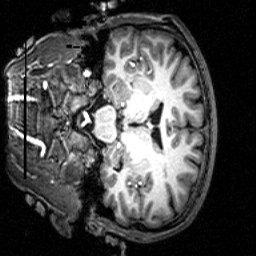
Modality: T1w
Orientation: coronal
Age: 22
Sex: female